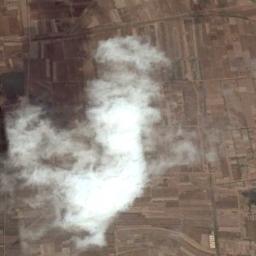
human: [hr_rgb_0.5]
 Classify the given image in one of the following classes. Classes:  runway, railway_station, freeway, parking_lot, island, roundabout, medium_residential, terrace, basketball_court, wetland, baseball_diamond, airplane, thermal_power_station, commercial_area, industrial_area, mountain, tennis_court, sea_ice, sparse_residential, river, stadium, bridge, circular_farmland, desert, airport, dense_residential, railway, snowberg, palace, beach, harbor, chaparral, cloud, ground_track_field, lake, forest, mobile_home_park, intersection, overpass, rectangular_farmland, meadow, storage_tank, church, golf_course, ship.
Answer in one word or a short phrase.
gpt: cloud